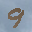
Label: 9